【题型】填空题　【知识点】平面几何　【难度】medium
如图，\(a \parallel b \parallel c\)，直线 \(a\) 与直线 \(b\) 之间的距离为 \(\sqrt{3}\)，直线 \(c\) 与直线 \(b\) 之间的距离为 \(2\sqrt{3}\)，等边 \(\triangle ABC\) 的三个顶点分别在直线 \(a\)、直线 \(b\)、直线 \(c\) 上，则等边三角形的边长是 \underline{\(2\sqrt{7}\)}。

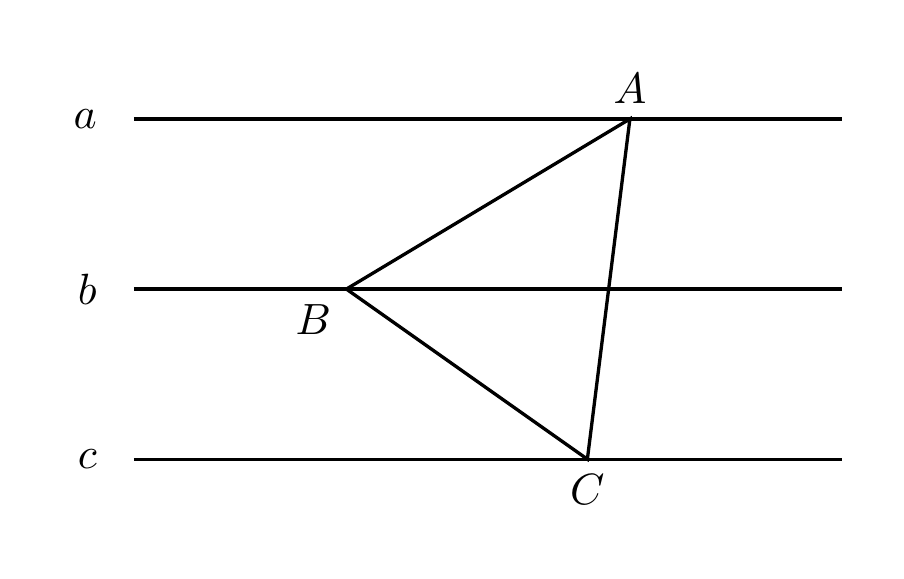
【解答】
【分析】过点 \(A\) 作 \(AD \perp\) 直线 \(b\) 于 \(D\)，将 \(\triangle ABD\) 绕点 \(A\) 逆时针旋转 \(60^\circ\) 得到 \(\triangle ACE\)，作 \(EG \perp\) 直线 \(c\) 于 \(G\) 交直线 \(a\) 于 \(F\)。想办法求出 \(AE\)，\(EC\) 即可解决问题。
\vspace{1em}
【解答】解：如图，过点 \(A\) 作 \(AD \perp\) 直线 \(b\) 于 \(D\)，将 \(\triangle ABD\) 绕点 \(A\) 逆时针旋转 \(60^\circ\) 得到 \(\triangle ACE\)，作 \(EG \perp\) 直线 \(c\) 于 \(G\) 交直线 \(a\) 于 \(F\)。

则有 \(\angle AEC = \angle ADB = \angle AFE = \angle EGC = 90^\circ\)，\(AE = AD = \sqrt{3}\)，\(\angle EAF = \angle CEG = 30^\circ\)，
\[
\therefore EF = \frac{1}{2}AE = \frac{\sqrt{3}}{2},
\]
\[
\therefore EG = \frac{5\sqrt{3}}{2}, \quad CG = \frac{\sqrt{3}}{3}EG = \frac{5}{2}, \quad CE = 2CG = 5,
\]
\[
\therefore AC = \sqrt{AE^2 + CE^2} = \sqrt{(\sqrt{3})^2 + 5^2} = 2\sqrt{7}.
\]
\(\therefore\) 等边 \(\triangle ABC\) 的边长为 \(2\sqrt{7}\)。
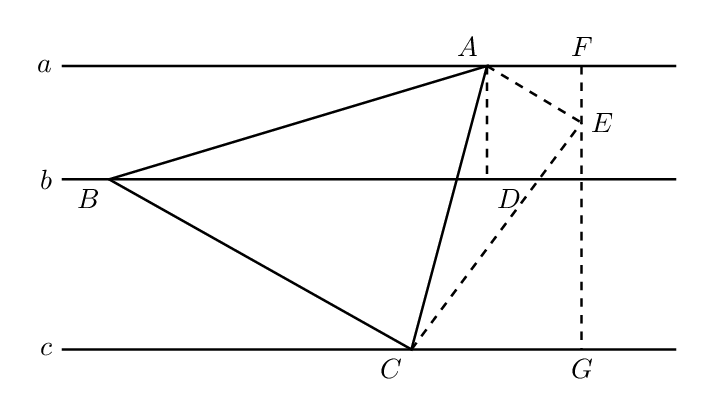